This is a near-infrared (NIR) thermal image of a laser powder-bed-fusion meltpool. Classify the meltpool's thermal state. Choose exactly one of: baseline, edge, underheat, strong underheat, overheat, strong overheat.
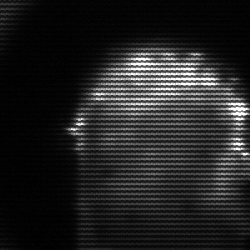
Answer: baseline